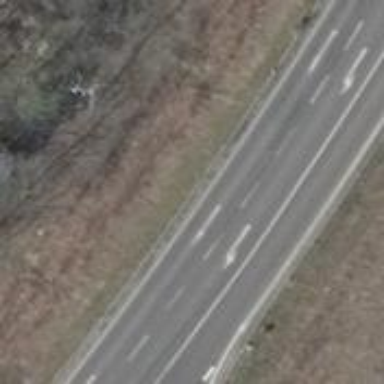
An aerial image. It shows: Secondary road with asphalt surface.